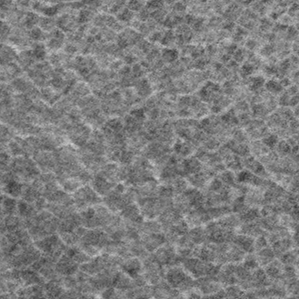
Label: frost